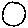
Label: circle